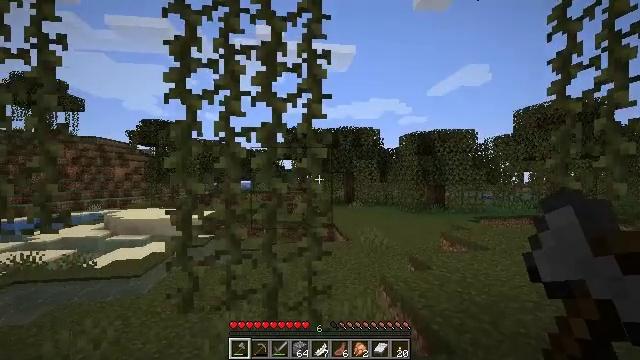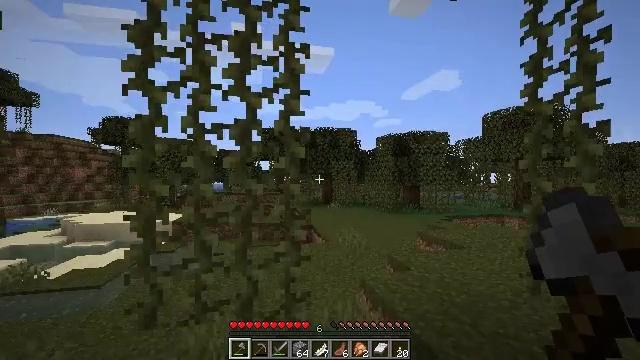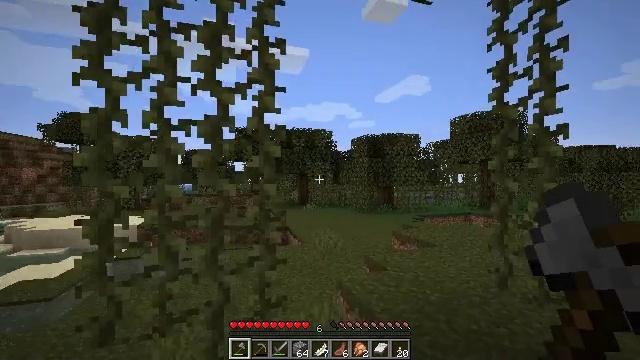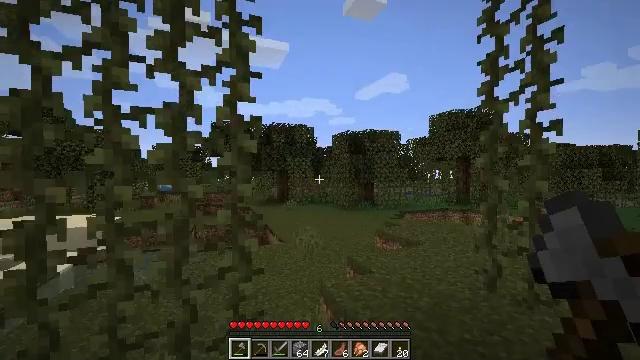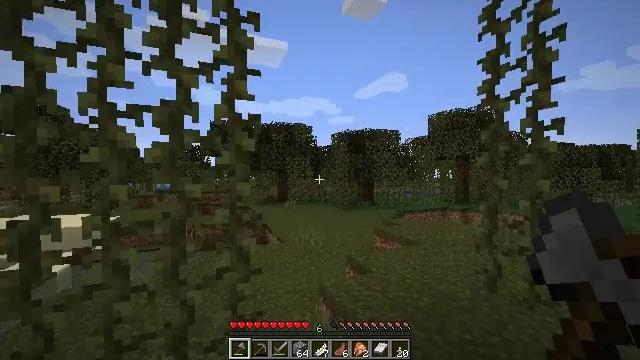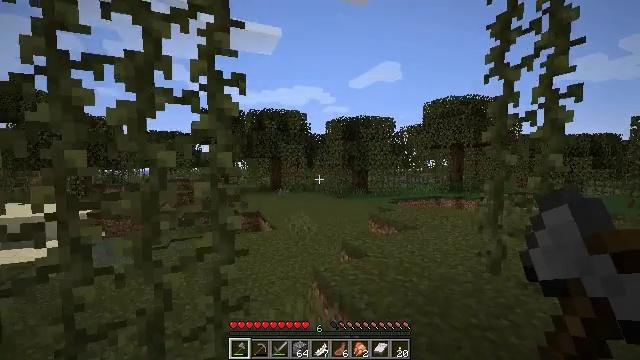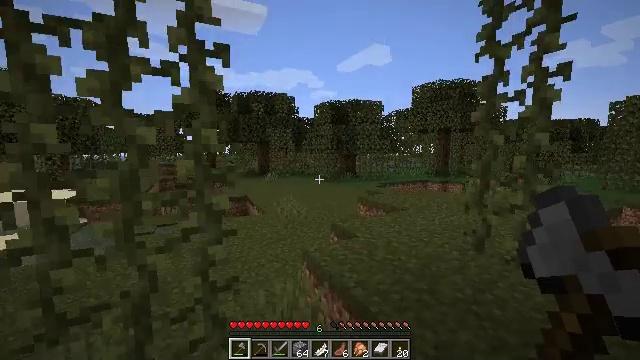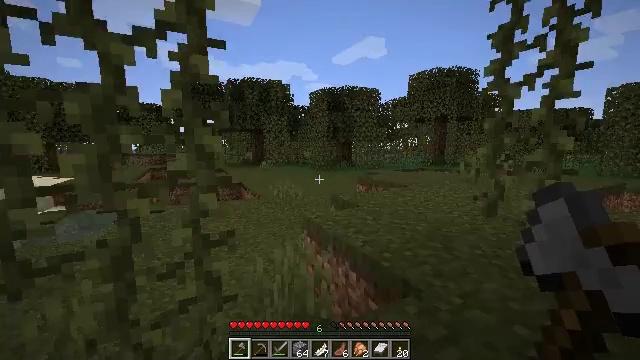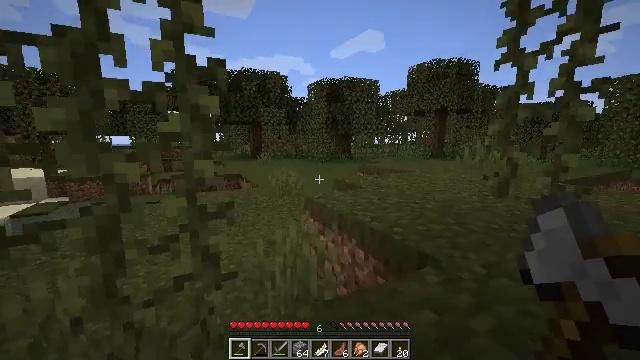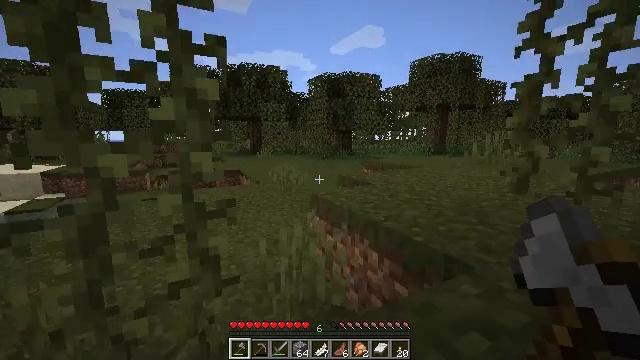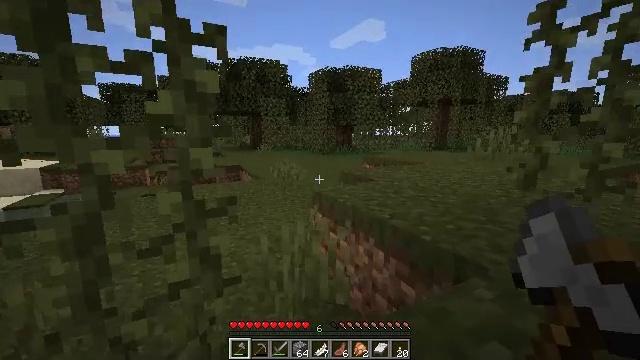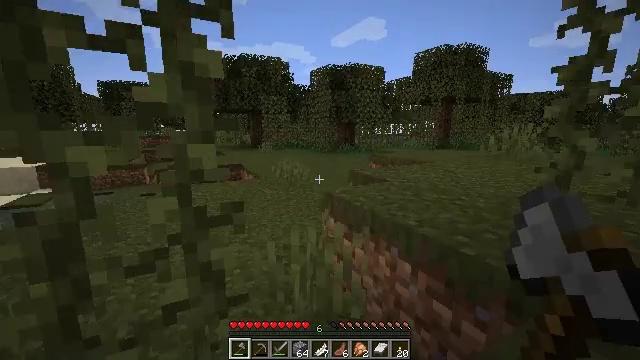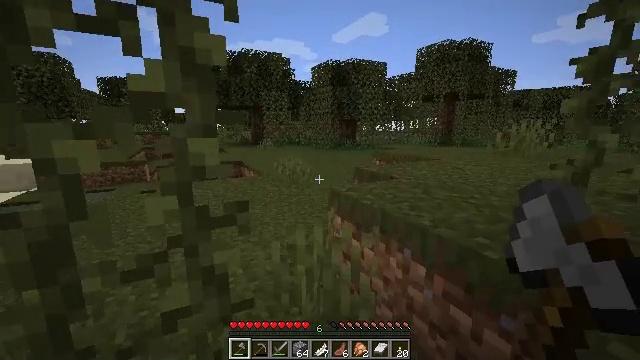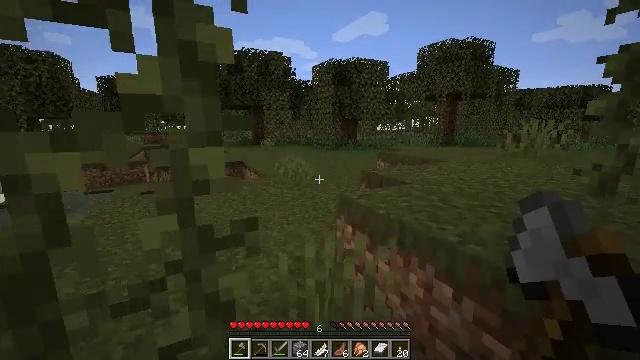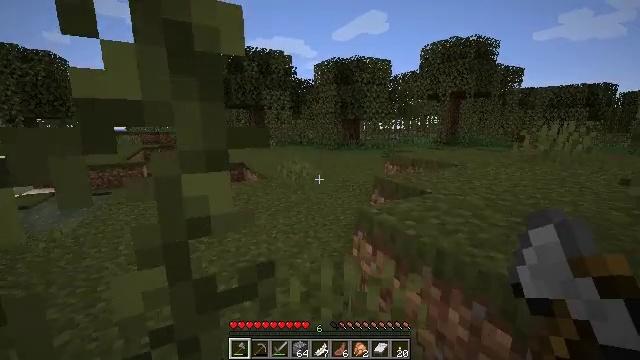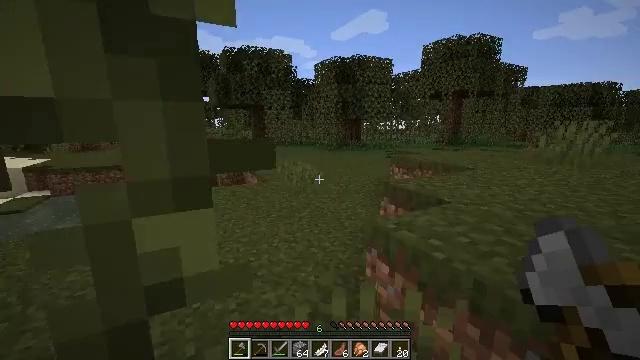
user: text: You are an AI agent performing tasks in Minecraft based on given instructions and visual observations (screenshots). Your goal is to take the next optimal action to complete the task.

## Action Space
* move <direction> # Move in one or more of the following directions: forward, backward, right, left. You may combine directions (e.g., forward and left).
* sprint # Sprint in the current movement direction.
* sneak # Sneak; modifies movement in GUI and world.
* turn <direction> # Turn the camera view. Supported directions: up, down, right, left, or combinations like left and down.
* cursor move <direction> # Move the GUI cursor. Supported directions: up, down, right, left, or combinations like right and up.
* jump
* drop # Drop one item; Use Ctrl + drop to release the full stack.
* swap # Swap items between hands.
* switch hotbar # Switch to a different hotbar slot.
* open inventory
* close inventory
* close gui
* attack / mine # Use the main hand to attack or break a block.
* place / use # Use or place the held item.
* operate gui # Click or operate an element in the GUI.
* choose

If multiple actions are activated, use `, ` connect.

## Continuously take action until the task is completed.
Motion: motion action
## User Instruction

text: Harvest sugar cane from the plant.
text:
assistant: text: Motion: move forward, turn right
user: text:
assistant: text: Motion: move forward, turn right
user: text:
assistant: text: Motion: move forward, turn right
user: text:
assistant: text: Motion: move forward
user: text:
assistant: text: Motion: move forward, turn right and down
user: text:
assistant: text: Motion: move forward, turn right and down
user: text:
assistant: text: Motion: move forward, turn right and down
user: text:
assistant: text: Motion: move forward
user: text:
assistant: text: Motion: move forward
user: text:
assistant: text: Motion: move forward, turn down
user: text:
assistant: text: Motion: move forward, sprint
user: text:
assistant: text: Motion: move forward, sprint
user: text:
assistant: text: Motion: move forward, sprint
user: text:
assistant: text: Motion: move forward, sprint
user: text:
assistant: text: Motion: move forward, sprint
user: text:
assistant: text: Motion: move forward, sprint, turn left and up
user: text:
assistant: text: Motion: move forward, sprint
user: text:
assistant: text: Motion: move forward, sprint
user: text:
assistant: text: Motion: move forward, sprint
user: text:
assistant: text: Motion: move forward, sprint
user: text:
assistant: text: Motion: move forward, sprint, turn left
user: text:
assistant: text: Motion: move forward, sprint, turn right and up
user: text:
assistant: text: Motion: move forward, sprint, turn left and up
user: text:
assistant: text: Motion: move forward, sprint
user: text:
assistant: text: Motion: move forward, sprint
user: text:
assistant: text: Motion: move forward, sprint
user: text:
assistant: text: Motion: move forward, sprint
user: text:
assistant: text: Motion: move forward, sprint
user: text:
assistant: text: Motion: move forward, sprint
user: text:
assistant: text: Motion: move forward, sprint